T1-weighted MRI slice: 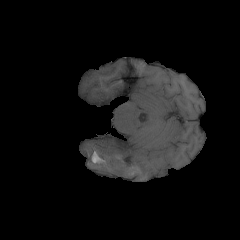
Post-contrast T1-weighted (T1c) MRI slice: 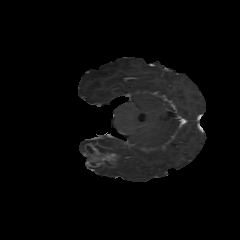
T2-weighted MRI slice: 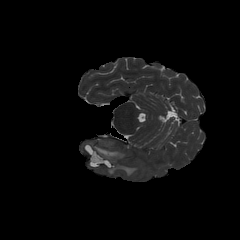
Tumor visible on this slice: yes